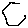
Label: hexagon